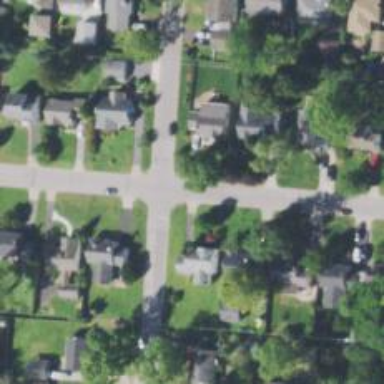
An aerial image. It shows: Residential driveway.